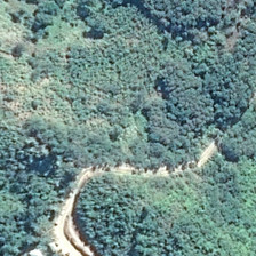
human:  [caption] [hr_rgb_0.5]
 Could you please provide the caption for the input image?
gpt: The winding dirt road runs through the forest.

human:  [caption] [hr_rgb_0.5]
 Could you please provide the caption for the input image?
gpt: The twisted mud road is across the forest.

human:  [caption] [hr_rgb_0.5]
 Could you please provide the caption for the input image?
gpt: we can see a curved road stretches through this lush forest with a little house stands at roadside .

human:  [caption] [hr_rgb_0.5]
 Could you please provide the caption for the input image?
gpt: Unpaved roads blow through the forest.

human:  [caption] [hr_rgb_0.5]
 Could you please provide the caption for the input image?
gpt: An unpaved road winds through the forest.